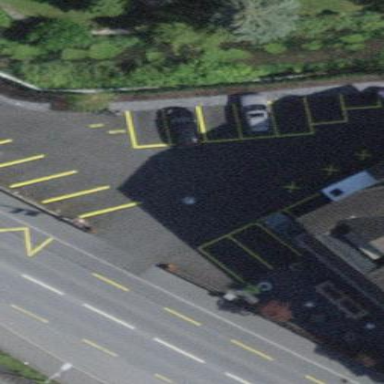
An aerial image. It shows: Parking area with surface.